Question: I was able to implement the new context menu on a UITableView within a UIViewController following Kyle Bashour's excellent guide posted here:
<URL>
I don't want to implement any action when the user taps on the cell's preview. Instead, I simply want the menu to be dismissed and return to the table view.
This is the default behaviour, however the corresponding default animation for this is quite jumpy (expaning from the preview to cover the whole screen) as illustrated by running the sample app of the guide mentioned above:

Is there a way to implement the dismissal just to be the reverse animation of calling the context menu?
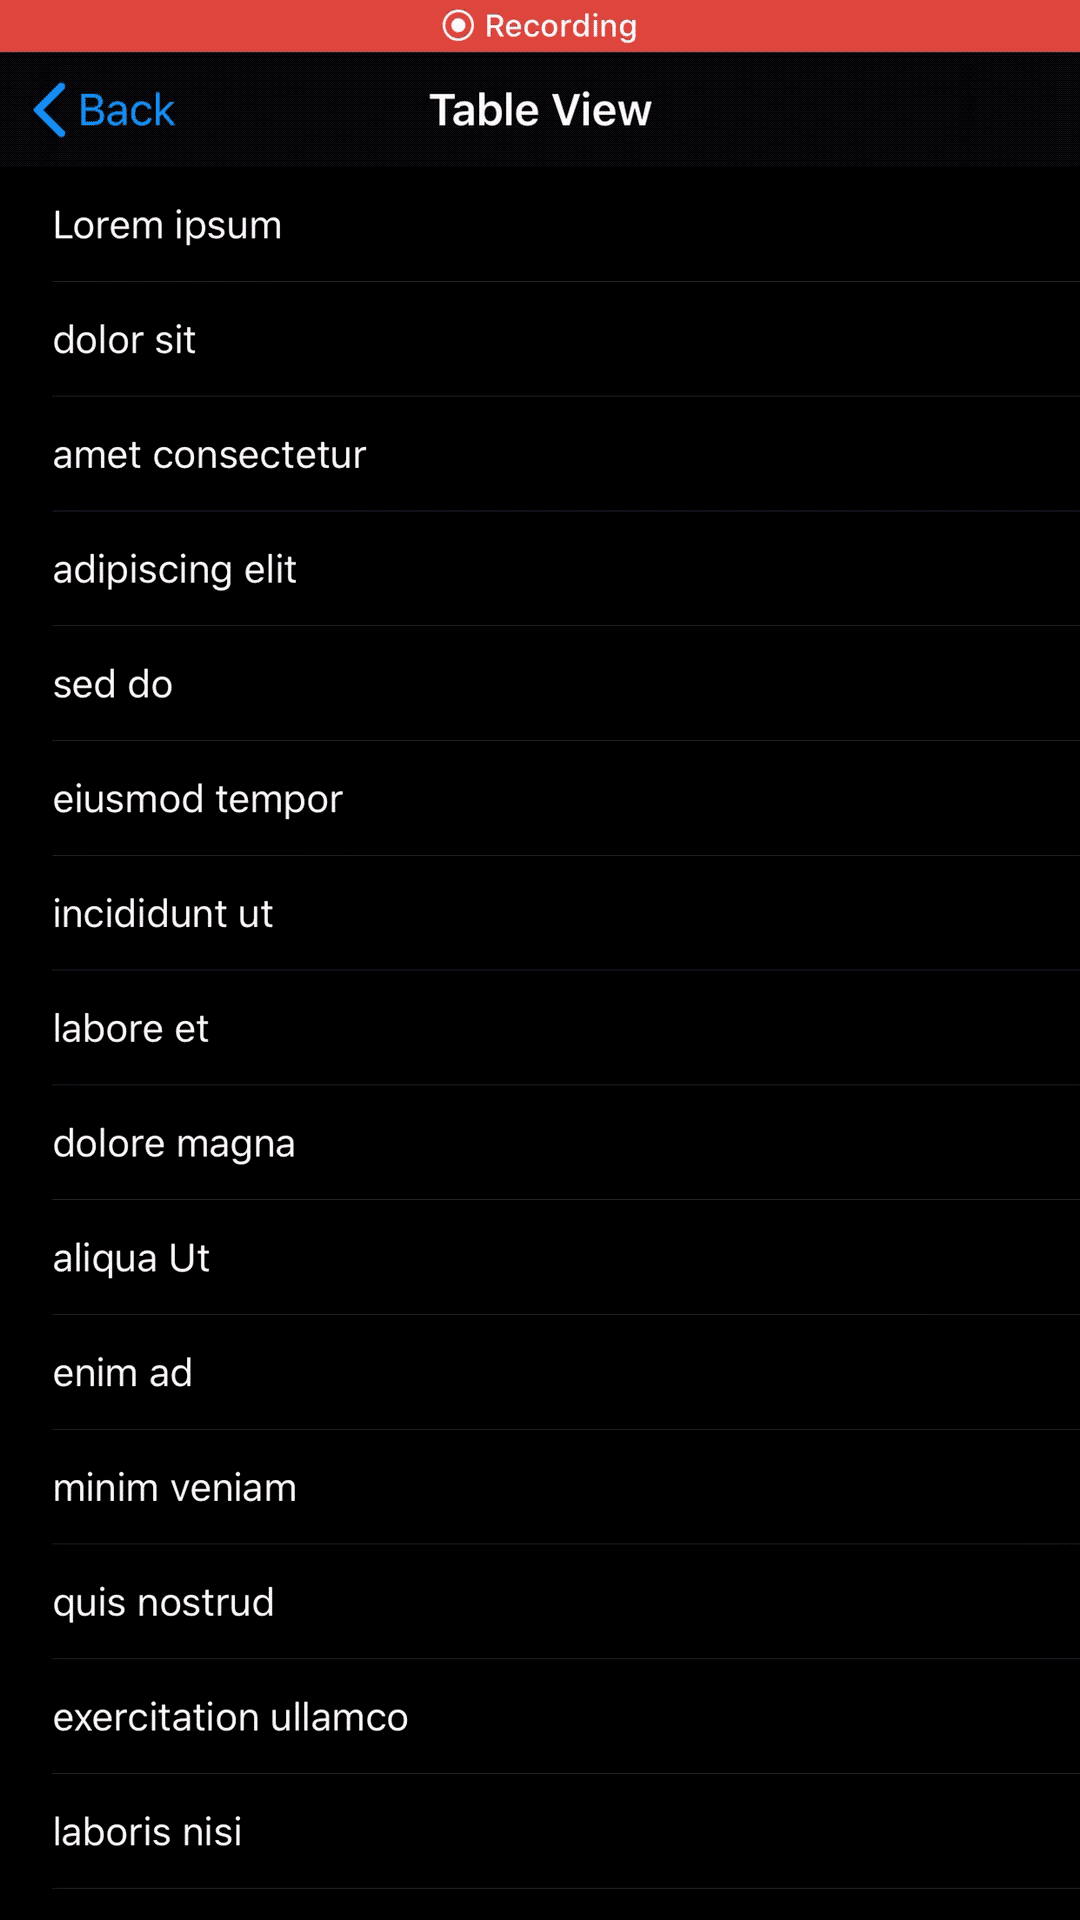
Answer: I just managed to find the solution.
Implementing the UITableViewDelegate willPerformPreviewActionForMenuWith function to set the animator's preferredCommitStyle to .dismiss does the trick.
'''
func tableView(_ tableView: UITableView, willPerformPreviewActionForMenuWith configuration: UIContextMenuConfiguration, animator: UIContextMenuInteractionCommitAnimating) {
animator.preferredCommitStyle = .dismiss
}
'''